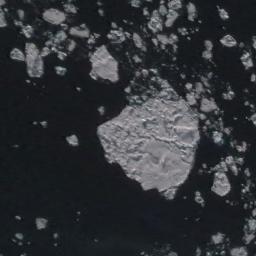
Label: sea_ice